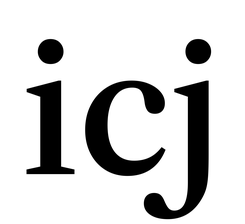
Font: LibreCaslonText_Medium